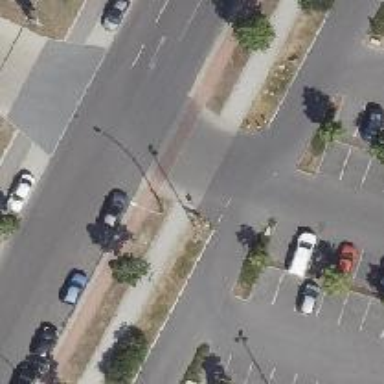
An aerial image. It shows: Sidewalk.